Question: in iOS 5.0 i was opening Twitter setting from my app by
'[[UIApplication sharedApplication] openURL:[NSURL URLWithString:@"prefs:root=TWITTER"]];'
but , this features is removed in iOS 5.1 , hence i can not able to open twitter setting .
Now i am using
'''
+ (void)makeRequestsWithURL: (NSURL *)url {
// Create an account store object.
ACAccountStore *accountStore = [[ACAccountStore alloc] init];
// Create an account type that ensures Twitter accounts are retrieved.
ACAccountType *accountType = [accountStore accountTypeWithAccountTypeIdentifier:ACAccountTypeIdentifierTwitter];
[self canTweetStatus];
// Request access from the user to use their Twitter accounts.
[accountStore requestAccessToAccountsWithType:accountType withCompletionHandler:^(BOOL granted, NSError *error) {
if(granted) {
// Get the list of Twitter accounts.
NSArray *accountsArray = [accountStore accountsWithAccountType:accountType];
// For the sake of brevity, we'll assume there is only one Twitter account present.
// You would ideally ask the user which account they want to tweet from, if there is more than one Twitter account present.
if ([accountsArray count] > 0) {
// Grab the initial Twitter account to tweet from.
ACAccount *twitterAccount = [accountsArray objectAtIndex:0];
// Create a request, which in this example, posts a tweet to the user's timeline.
// This example uses version 1 of the Twitter API.
// This may need to be changed to whichever version is currently appropriate.
TWRequest *postRequest = [[TWRequest alloc] initWithURL:url parameters:nil requestMethod:TWRequestMethodPOST];
// Set the account used to post the tweet.
[postRequest setAccount:twitterAccount];
// Perform the request created above and create a handler block to handle the response.
[postRequest performRequestWithHandler:^(NSData *responseData, NSHTTPURLResponse *urlResponse, NSError *error) {
NSString *output = [NSString stringWithFormat:@"HTTP response status: %i", [urlResponse statusCode]];
iOS5Twitter *twitter5 = [[iOS5Twitter alloc] init];
[twitter5 performSelectorOnMainThread:@selector(displayText:) withObject:output waitUntilDone:NO];
[twitter5 release]; }];
}
}
}];
'''
}
for making request, i am able to check wether i am loged in or not by the
'if ([TWTweetComposeViewController canSendTweet])'
but now i want : if i am not loged in it would be show an alert like shown in image and want to move to the twitter setting . is it possible ? or i have to manually go ti twitter setting ?
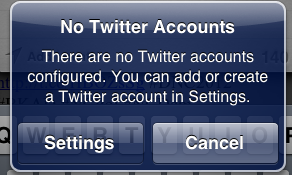
Answer: It is little tricky , i get by the removing the subviews in '*TWTWeetComposeViewController*', so it shows only alert when user is not loged in and by the clicking on setting button , we can open Setting page in my app.
'''
+ (void)setAlertForSettingPage :(id)delegate
{
// Set up the built-in twitter composition view controller.
TWTweetComposeViewController *tweetViewController = [[TWTweetComposeViewController alloc] init];
// Create the completion handler block.
[tweetViewController setCompletionHandler:^(TWTweetComposeViewControllerResult result) {
[delegate dismissModalViewControllerAnimated:YES];
}];
// Present the tweet composition view controller modally.
[delegate presentModalViewController:tweetViewController animated:YES];
//tweetViewController.view.hidden = YES;
for (UIView *view in tweetViewController.view.subviews){
[view removeFromSuperview];
}
}
'''
here , deleate is your viewcontroller , if you are using this method inside your viewcontroller just use 'self' instead of 'delegate'.